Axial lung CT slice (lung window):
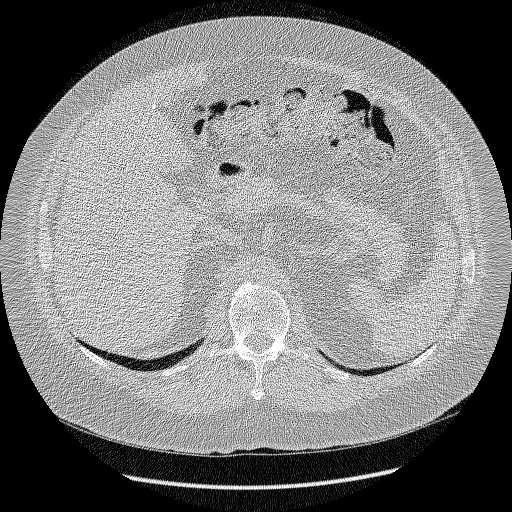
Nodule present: no